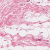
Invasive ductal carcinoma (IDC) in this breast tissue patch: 0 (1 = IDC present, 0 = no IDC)